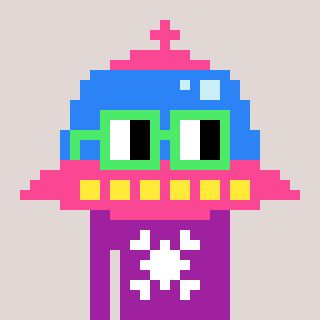
a pixel art character with square light green glasses, a ufo-shaped head and a magenta-colored body on a warm background